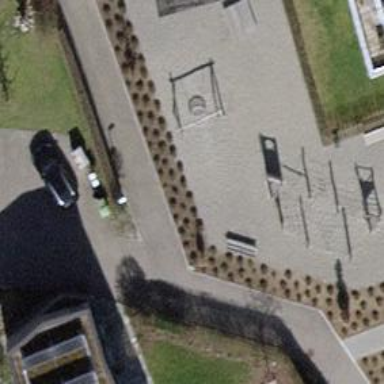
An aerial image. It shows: Brown bench.